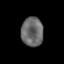
Tissue: lung
Cell type: Epithelial cells
Senescence score: 0.1636
Nuclear area (px): 632
Mean DAPI intensity: 104.748